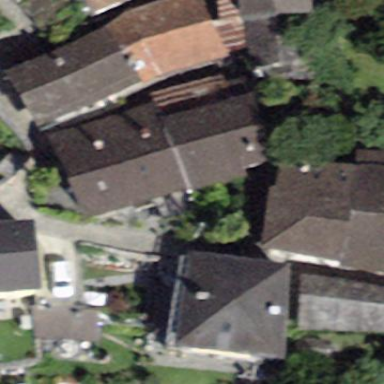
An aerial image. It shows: Detached building.